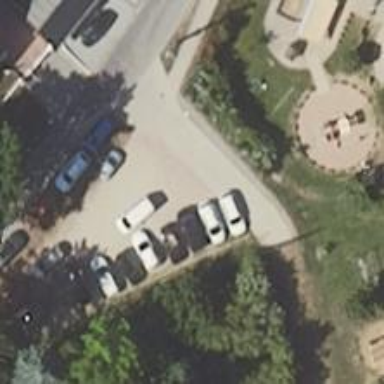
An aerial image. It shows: Parking area with surface.